Question: I have enabled the 'fontsizeselect' plugin in tinyMCE. My question is how do I remove the header (title) of the drop-down menu?

Edit:
I've tried removing it using JQuery .remove(), but after that the height of whole list is calculated wrong.
The second option I tried was:
<URL>
But that just went wrong and "fontsizeselect.remove(title)" (analogically to .add) makes error to whole tinyMCE - "missing : after property id". Problably it is completly bad method to do this.
The third option was editing tiny_mce hemesdvanced\editor_template_src.js line 467:
'''
c = ed.controlManager.createListBox('fontsizeselect', {title : 'advanced.font_size', onselect : function(v) {...}
'''
but seems, that TinyMCE developers thought, that every drop-down must have title/header
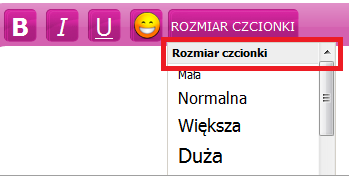
Answer: SOLVED:
before initialization of MCE we have to override the menu rendering function
'''
(function(tinymce) {
var DOM = tinymce.DOM, Event = tinymce.dom.Event, each = tinymce.each, Dispatcher = tinymce.util.Dispatcher, undef;
tinymce.create('tinymce.ui.ListBoxNoTitle:tinymce.ui.ListBox', {
renderMenu : function() {
var t = this, m;
m = t.settings.control_manager.createDropMenu(t.id + '_menu', {
menu_line : 1,
'class' : t.classPrefix + 'Menu mceNoIcons',
max_width : 250,
max_height : 150
});
m.onHideMenu.add(function() {
t.hideMenu();
t.focus();
});
/* m.add({
title : t.settings.title,
'class' : 'mceMenuItemTitle',
onclick : function() {
if (t.settings.onselect('') !== false)
t.select(''); // Must be runned after
}
});
*/
each(t.items, function(o) {
// No value then treat it as a title
if (o.value === undef) {
m.add({
title : o.title,
role : "option",
'class' : 'mceMenuItemTitle',
onclick : function() {
if (t.settings.onselect('') !== false)
t.select(''); // Must be runned after
}
});
} else {
o.id = DOM.uniqueId();
o.role= "option";
o.onclick = function() {
if (t.settings.onselect(o.value) !== false)
t.select(o.value); // Must be runned after
};
m.add(o);
}
});
t.onRenderMenu.dispatch(t, m);
t.menu = m;
}
});
})(tinymce);
'''
And with this comment on "m.add" You just have to add
'''
tinyMCE.init({
setup : function(ed) {
ed.onBeforeRenderUI.add(function(ed){
ed.controlManager.setControlType('listbox', tinymce.ui.ListBoxNoTitle);
});
}
});
'''
this setup to standard initialization of tinyMCE. So, it can be done without editing source files.